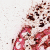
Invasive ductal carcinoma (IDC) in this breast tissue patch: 0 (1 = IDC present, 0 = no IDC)